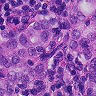
Metastatic tissue present: yes